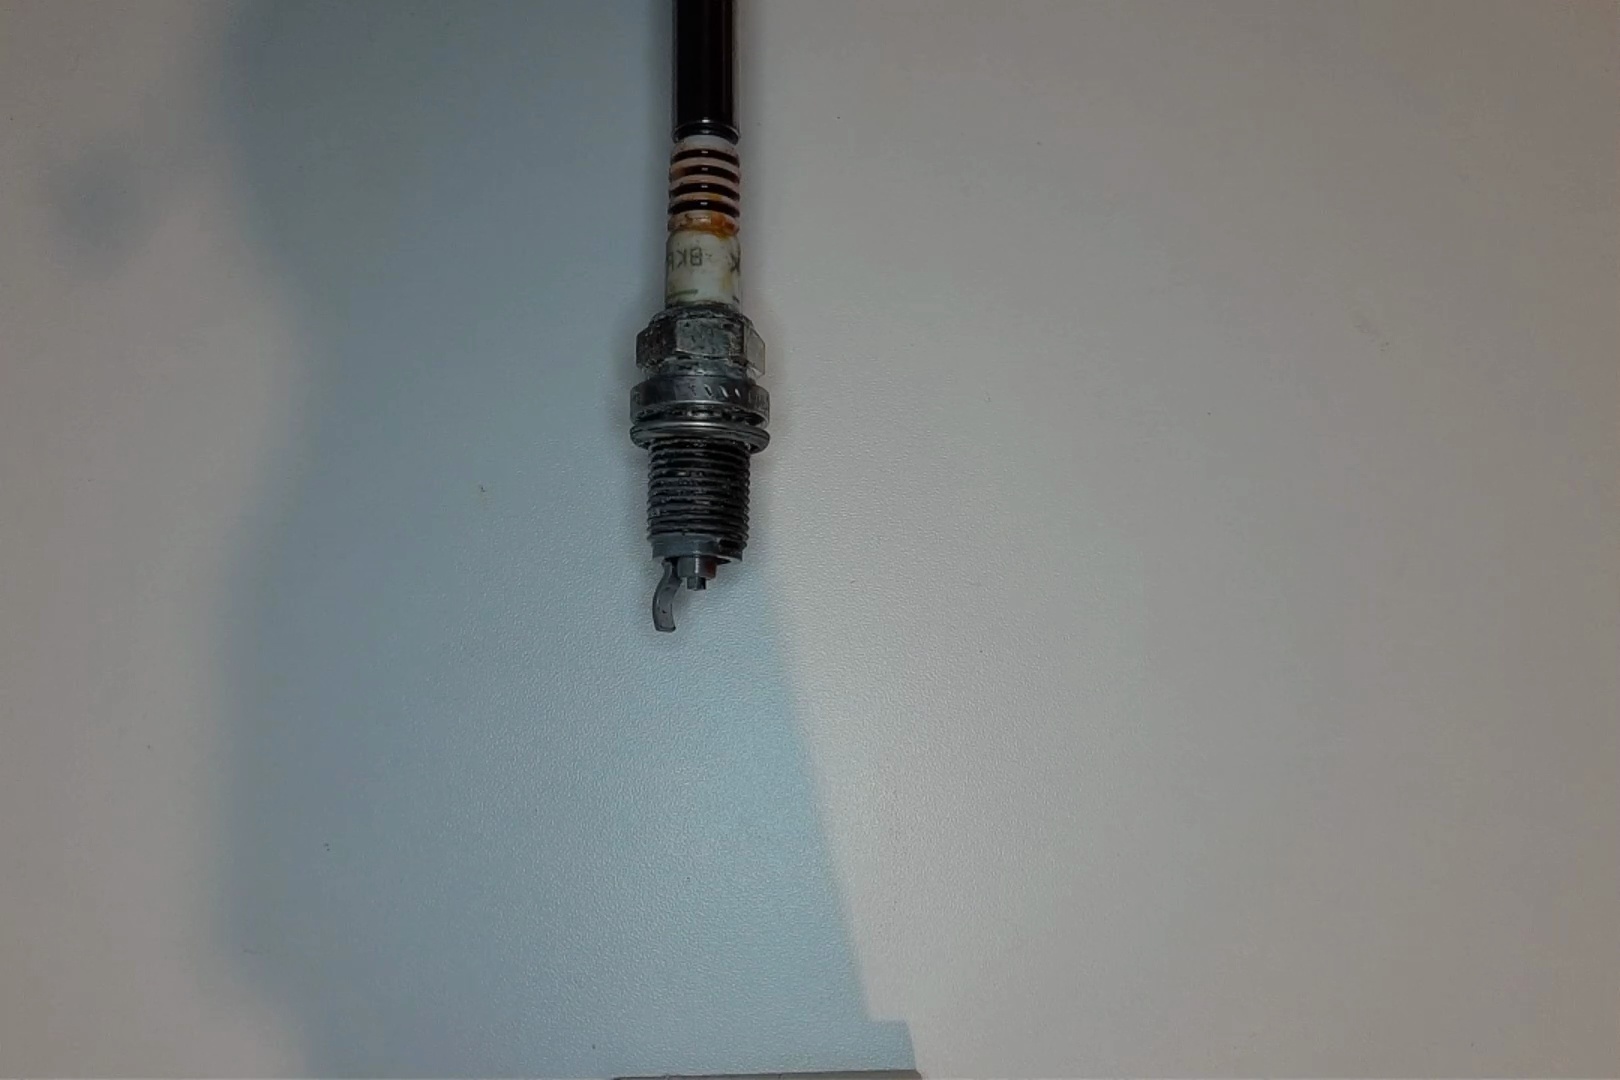
Label: anomaly